Brain MRI, t2w sequence, axial 2D slice.
Patient: age 29, sex F, weight 95 kg, height 1.95 m
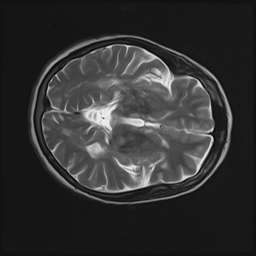